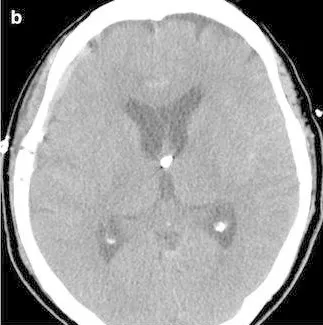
But ventricles were enlarged compared with the previous CT scan.
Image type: radiology (ct)